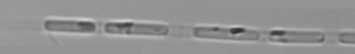
Label: Skeletonema